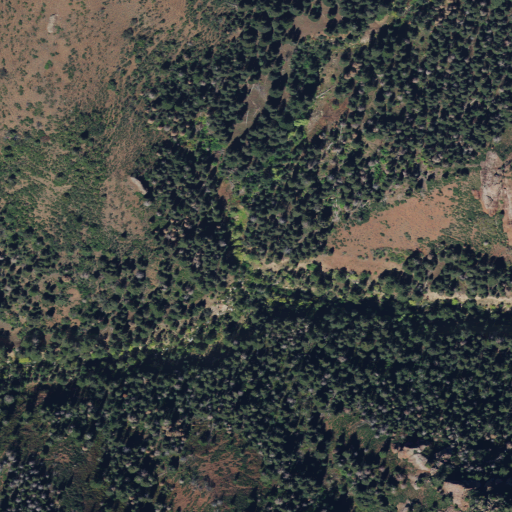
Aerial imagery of valley in Utah named Teeples Wash containing evergreen forest, deciduous forest, and shrub